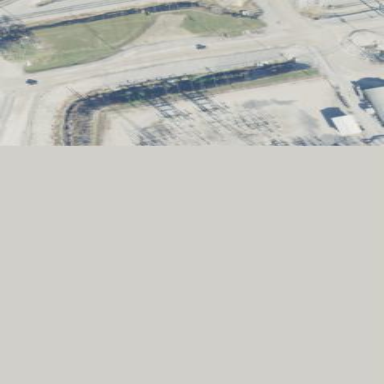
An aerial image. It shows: Industrial substation surrounded by fence.